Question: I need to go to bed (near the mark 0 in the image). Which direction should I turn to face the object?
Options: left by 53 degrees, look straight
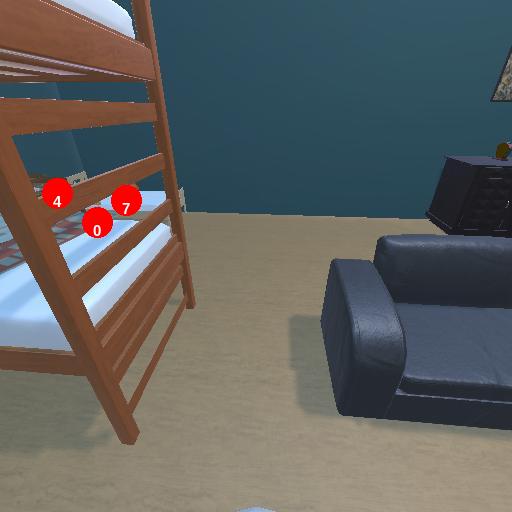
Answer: left by 53 degrees